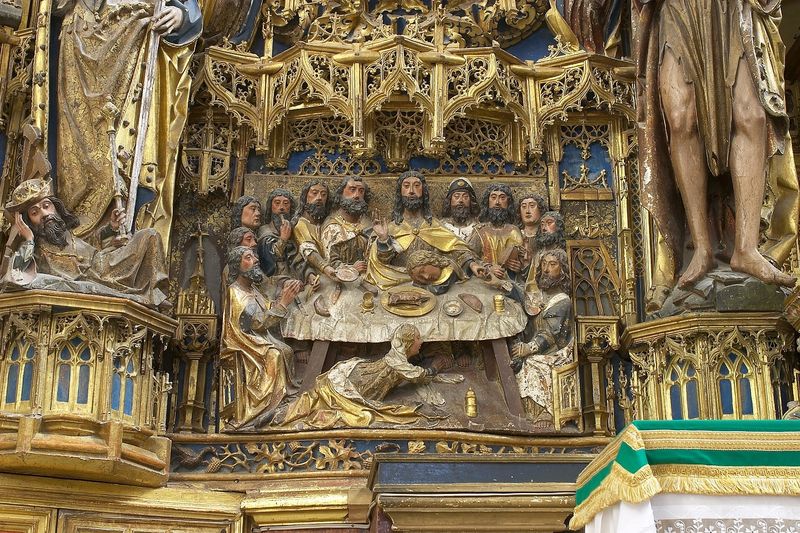
Titel: Hochaltar der Kartause von Miraflores
Künstler: Gil de Siloé
Standort: Burgos, Kartause von Miraflores (EU - E)
Schlagwörter: blau, gott, hand, kopf, grün, sitzen, ausschnitt, frau, holz, tisch, weiss, tuch, bart, bärte, johannes, messer, sockel, teller, bild, tischtuch, kirche, figur, gold, gotik, krone, skulptur, beine, liegen, schlafen, füsse, figuren, romantik, könig, essen, tafel, detail, kerze, brot, foto, becher, koloriert, speisen, salbung, altar, schnitzerei, fisch, skulpturen, gotisch, christus, jesus, bettler, abendmahl, jünger, gehäuse, schnitzwerk, masswerk, gral, waschung, fialen, retabel, schnitzaltar, apostel, letztes abendmahl, en, mariamagdalena